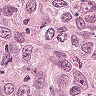
Metastatic tissue present: yes